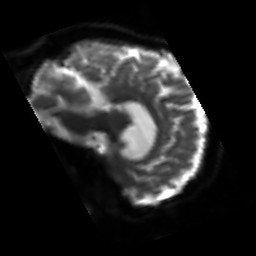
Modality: sbref
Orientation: sagittal
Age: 64
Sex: male
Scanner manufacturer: siemens
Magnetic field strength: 3 T
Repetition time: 3.2 s
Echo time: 0.081 s